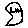
Label: line